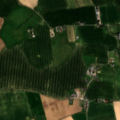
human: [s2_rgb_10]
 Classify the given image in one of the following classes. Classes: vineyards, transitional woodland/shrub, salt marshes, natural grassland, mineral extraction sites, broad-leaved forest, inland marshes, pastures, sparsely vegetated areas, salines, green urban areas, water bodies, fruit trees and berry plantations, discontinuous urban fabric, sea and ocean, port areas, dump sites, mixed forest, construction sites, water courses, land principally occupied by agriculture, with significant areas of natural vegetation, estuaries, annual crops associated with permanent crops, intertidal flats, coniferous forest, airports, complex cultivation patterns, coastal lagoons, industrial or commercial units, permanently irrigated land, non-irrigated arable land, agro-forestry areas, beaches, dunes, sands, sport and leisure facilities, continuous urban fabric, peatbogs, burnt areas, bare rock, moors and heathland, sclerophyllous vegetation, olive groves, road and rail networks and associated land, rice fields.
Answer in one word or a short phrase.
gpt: non-irrigated arable land